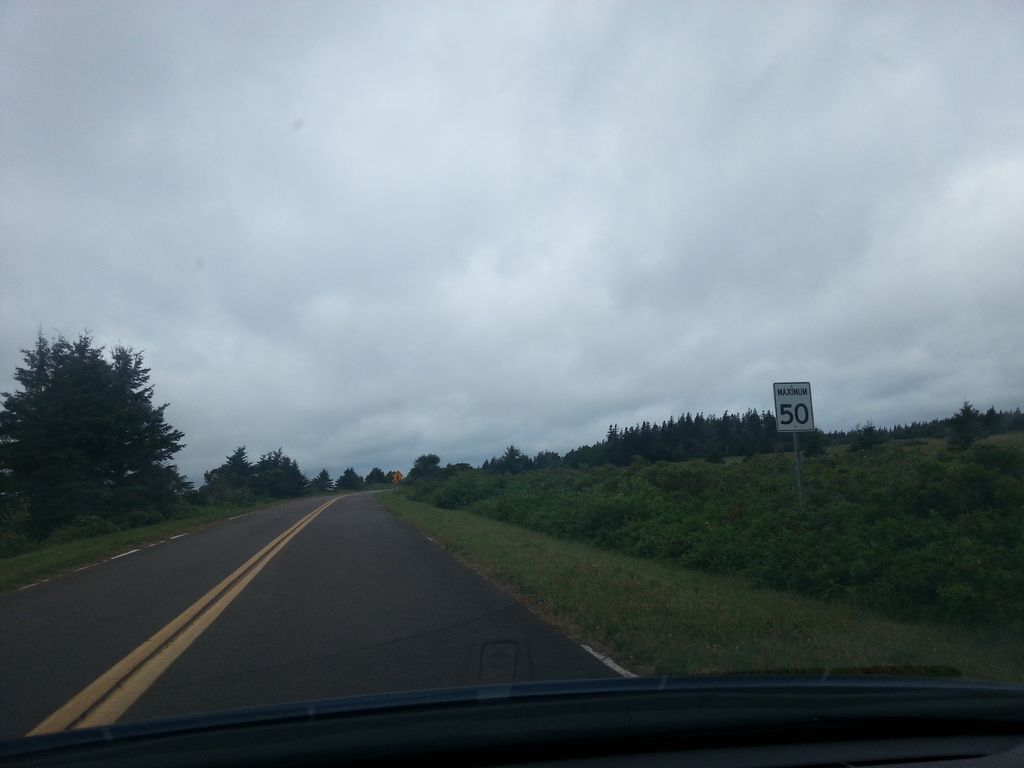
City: charlottetown